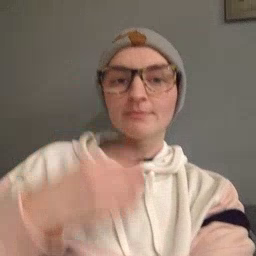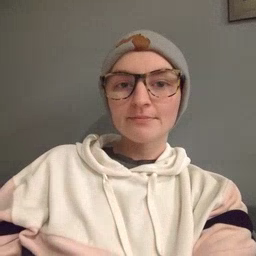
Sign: giraffe